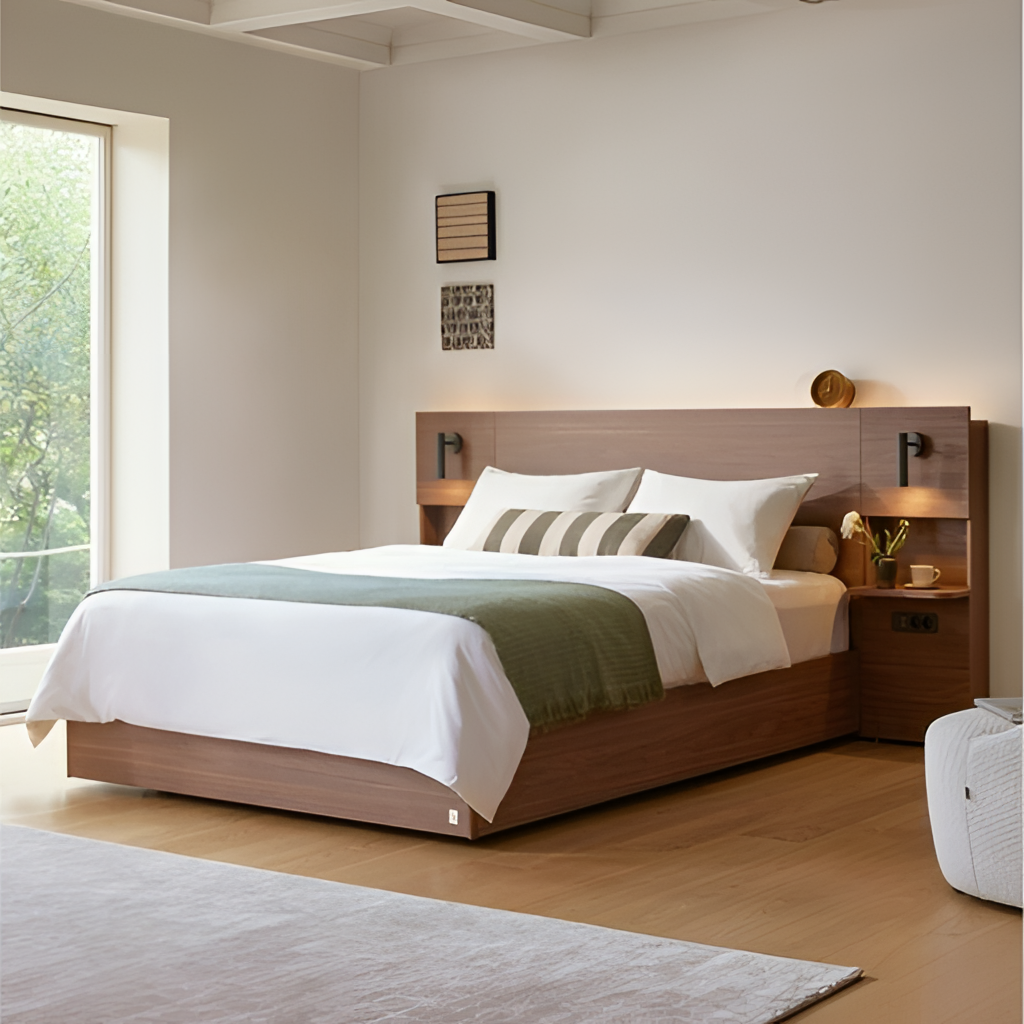
bedroom, brown wood backlit headboard bed, wood flooring, with plank pattern, contemporary, paint wallpaper, with solid pattern